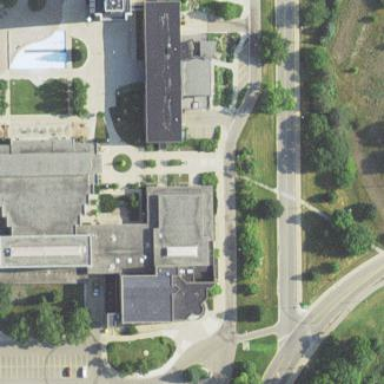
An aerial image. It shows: View of university building.